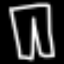
Label: pants